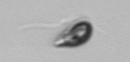
Label: Cryptophyta